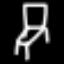
Label: chair